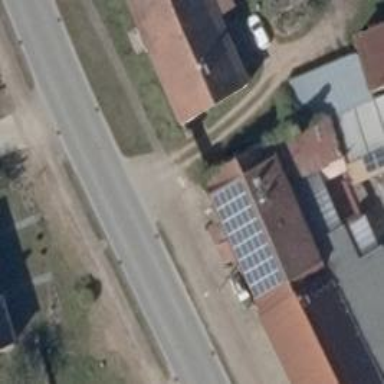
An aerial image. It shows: Small solar photovoltaic panel generator is producing electricity.